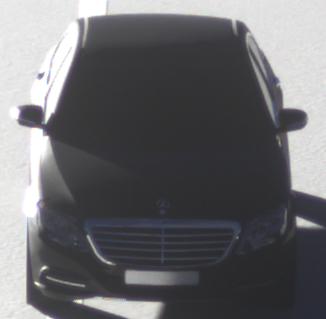
Make: Mercedes-Benz
Model: S 400 HYBRID
Detailed model: S-Class (222) Limousine
Model produced from: 2013/05
Model produced until: 2015/04
Doors: 4
Color: black
Road condition: dry road
Daytime: sunrise or sunset
Contrast: high contrast